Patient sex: F
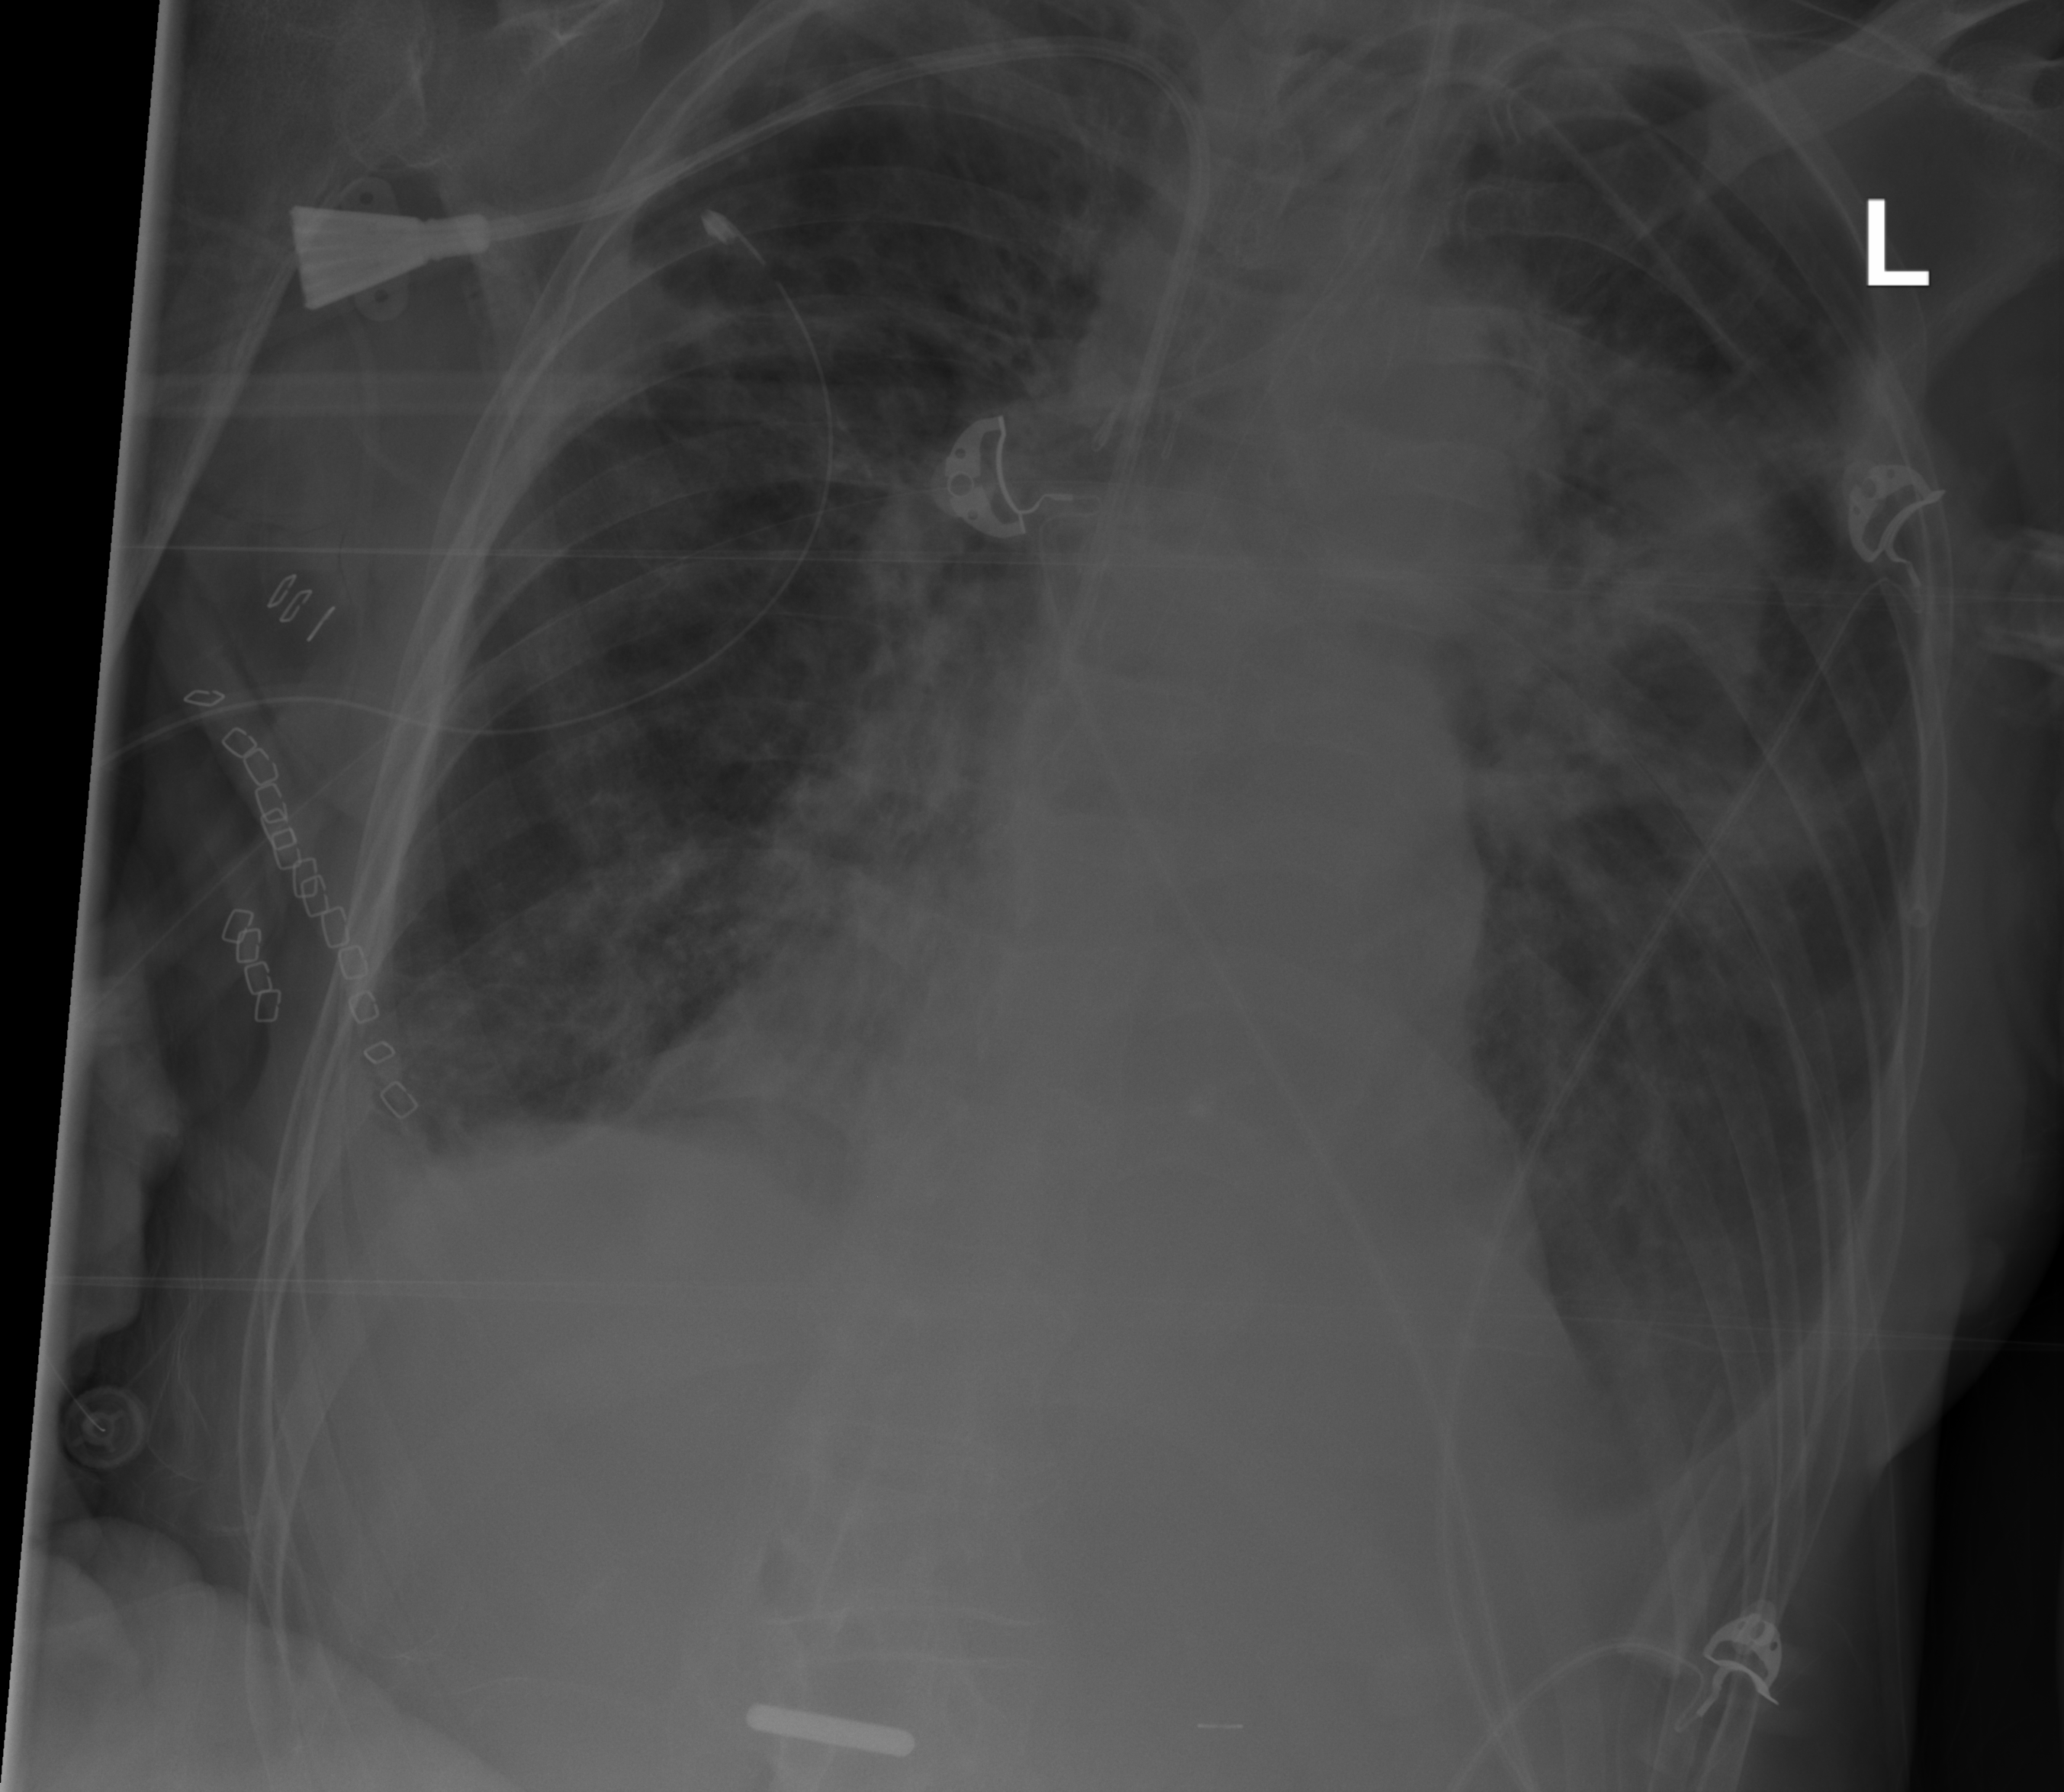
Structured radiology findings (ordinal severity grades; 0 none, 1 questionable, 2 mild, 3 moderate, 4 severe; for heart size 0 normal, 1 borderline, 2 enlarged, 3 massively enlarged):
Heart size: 0
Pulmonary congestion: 0
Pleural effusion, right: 0
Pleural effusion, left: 0
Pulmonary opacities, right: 2
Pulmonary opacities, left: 0
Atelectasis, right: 2
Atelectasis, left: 2